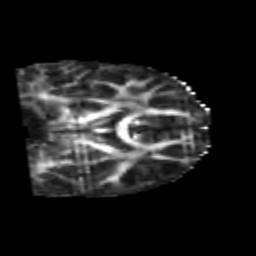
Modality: FA
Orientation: coronal
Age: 6
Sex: male
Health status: healthy